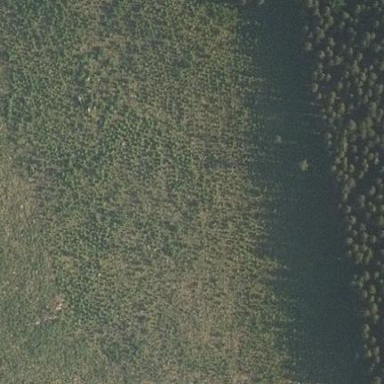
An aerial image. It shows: Clearcut area created by human activity.